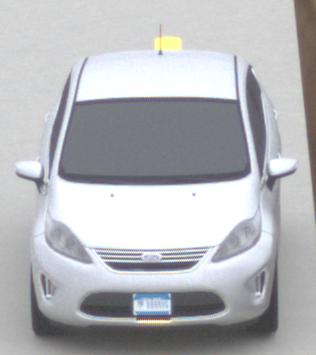
Make: Ford
Model: Fiesta
Detailed model: ’09 Sedan (seventh series)
Model produced from: 2010
Model produced until: 2017
Doors: 4
Color: white
Road condition: dry road
Daytime: midday
Contrast: low contrast